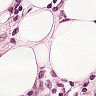
Metastatic tissue present: yes